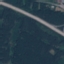
Label: Highway